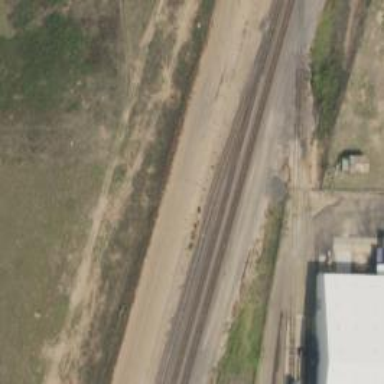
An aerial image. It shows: Rail spur service.